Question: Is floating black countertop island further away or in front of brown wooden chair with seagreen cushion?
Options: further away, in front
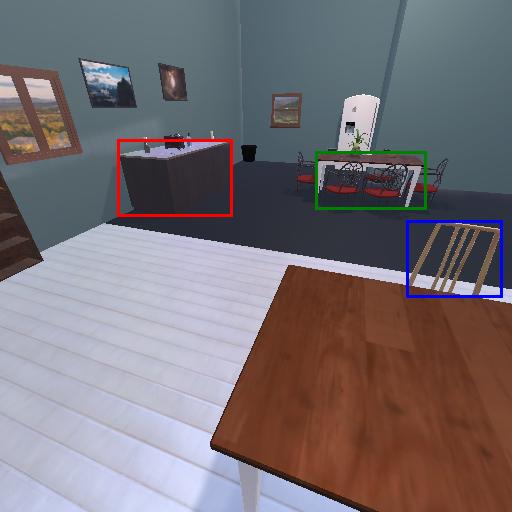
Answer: further away